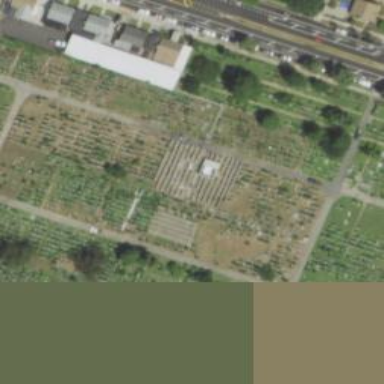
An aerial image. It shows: Sector in the cemetery.